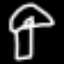
Label: mushroom